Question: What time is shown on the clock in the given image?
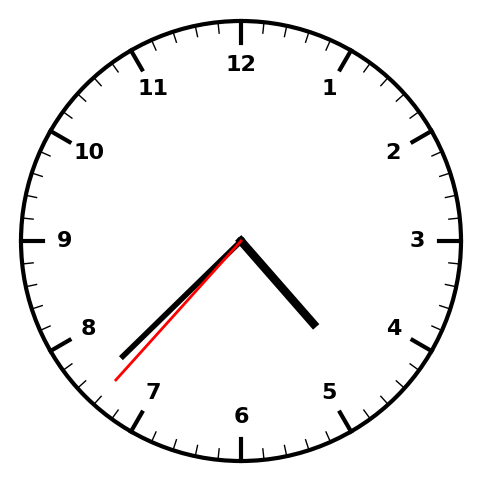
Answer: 04:37:37